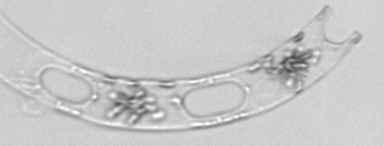
Label: Eucampia